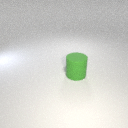
large green rubber cylinder